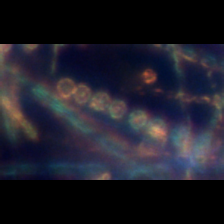
Taxon: Diatom_aggregate
Group: Diatoms